Question: I'm working with hibernate and spring over eclipse, then I try to setup my configuration but not work
This is the
'''
INFO : org.springframework.web.context.ContextLoader - Root WebApplicationContext: initialization started
INFO : org.springframework.web.context.support.XmlWebApplicationContext - Refreshing Root WebApplicationContext: startup date [Fri Dec 26 23:27:17 COT 2014]; root of context hierarchy
INFO : org.springframework.beans.factory.xml.XmlBeanDefinitionReader - Loading XML bean definitions from ServletContext resource [/WEB-INF/applicationContext.xml]
INFO : org.springframework.context.annotation.ClassPathBeanDefinitionScanner - JSR-250 'javax.annotation.ManagedBean' found and supported for component scanning
INFO : org.springframework.beans.factory.config.PropertyPlaceholderConfigurer - Loading properties file from class path resource [project.properties]
INFO : org.springframework.beans.factory.support.DefaultListableBeanFactory - Destroying singletons in org.springframework.beans.factory.support.DefaultListableBeanFactory@706780da: defining beans [homeController,org.springframework.context.annotation.internalConfigurationAnnotationProcessor,org.springframework.context.annotation.internalAutowiredAnnotationProcessor,org.springframework.context.annotation.internalRequiredAnnotationProcessor,org.springframework.context.annotation.internalCommonAnnotationProcessor,org.springframework.context.annotation.internalPersistenceAnnotationProcessor,mvcContentNegotiationManager,org.springframework.web.servlet.mvc.method.annotation.RequestMappingHandlerMapping#0,org.springframework.format.support.FormattingConversionServiceFactoryBean#0,org.springframework.validation.beanvalidation.LocalValidatorFactoryBean#0,org.springframework.web.servlet.mvc.method.annotation.RequestMappingHandlerAdapter#0,org.springframework.web.servlet.handler.MappedInterceptor#0,org.springframework.web.servlet.mvc.method.annotation.ExceptionHandlerExceptionResolver#0,org.springframework.web.servlet.mvc.annotation.ResponseStatusExceptionResolver#0,org.springframework.web.servlet.mvc.support.DefaultHandlerExceptionResolver#0,org.springframework.web.servlet.handler.BeanNameUrlHandlerMapping,org.springframework.web.servlet.mvc.HttpRequestHandlerAdapter,org.springframework.web.servlet.mvc.SimpleControllerHandlerAdapter,org.springframework.beans.factory.config.PropertyPlaceholderConfigurer#0,dataSource,persistenceUnitManager,entityManagerFactory,transactionManager,org.springframework.aop.config.internalAutoProxyCreator,org.springframework.transaction.annotation.AnnotationTransactionAttributeSource#0,org.springframework.transaction.interceptor.TransactionInterceptor#0,org.springframework.transaction.config.internalTransactionAdvisor,org.springframework.context.annotation.ConfigurationClassPostProcessor.importAwareProcessor]; root of factory hierarchy
ERROR: org.springframework.web.context.ContextLoader - Context initialization failed
org.springframework.beans.factory.BeanCreationException: Error creating bean with name 'persistenceUnitManager' defined in ServletContext resource [/WEB-INF/applicationContext.xml]: Cannot resolve reference to bean 'dataSource' while setting bean property 'defaultDataSource'; nested exception is org.springframework.beans.factory.BeanCreationException: Error creating bean with name 'dataSource' defined in ServletContext resource [/WEB-INF/applicationContext.xml]: Error setting property values; nested exception is org.springframework.beans.PropertyBatchUpdateException; nested PropertyAccessExceptions (1) are:
PropertyAccessException 1: org.springframework.beans.MethodInvocationException: Property 'driverClassName' threw exception; nested exception is java.lang.IllegalStateException: Could not load JDBC driver class [com.mysql.jdbc.Driver]
at org.springframework.beans.factory.support.BeanDefinitionValueResolver.resolveReference(BeanDefinitionValueResolver.java:329)
at org.springframework.beans.factory.support.BeanDefinitionValueResolver.resolveValueIfNecessary(BeanDefinitionValueResolver.java:107)
at org.springframework.beans.factory.support.AbstractAutowireCapableBeanFactory.applyPropertyValues(AbstractAutowireCapableBeanFactory.java:1387)
at org.springframework.beans.factory.support.AbstractAutowireCapableBeanFactory.populateBean(AbstractAutowireCapableBeanFactory.java:1128)
at org.springframework.beans.factory.support.AbstractAutowireCapableBeanFactory.doCreateBean(AbstractAutowireCapableBeanFactory.java:519)
at org.springframework.beans.factory.support.AbstractAutowireCapableBeanFactory.createBean(AbstractAutowireCapableBeanFactory.java:458)
at org.springframework.beans.factory.support.AbstractBeanFactory$1.getObject(AbstractBeanFactory.java:295)
at org.springframework.beans.factory.support.DefaultSingletonBeanRegistry.getSingleton(DefaultSingletonBeanRegistry.java:223)
at org.springframework.beans.factory.support.AbstractBeanFactory.doGetBean(AbstractBeanFactory.java:292)
at org.springframework.beans.factory.support.AbstractBeanFactory.getBean(AbstractBeanFactory.java:194)
at org.springframework.context.support.AbstractApplicationContext.getBean(AbstractApplicationContext.java:1117)
at org.springframework.context.support.AbstractApplicationContext.finishBeanFactoryInitialization(AbstractApplicationContext.java:922)
at org.springframework.context.support.AbstractApplicationContext.refresh(AbstractApplicationContext.java:479)
at org.springframework.web.context.ContextLoader.configureAndRefreshWebApplicationContext(ContextLoader.java:389)
at org.springframework.web.context.ContextLoader.initWebApplicationContext(ContextLoader.java:294)
at org.springframework.web.context.ContextLoaderListener.contextInitialized(ContextLoaderListener.java:112)
at org.apache.catalina.core.StandardContext.listenerStart(StandardContext.java:4994)
at org.apache.catalina.core.StandardContext.startInternal(StandardContext.java:5492)
at org.apache.catalina.util.LifecycleBase.start(LifecycleBase.java:150)
at org.apache.catalina.core.ContainerBase$StartChild.call(ContainerBase.java:1575)
at org.apache.catalina.core.ContainerBase$StartChild.call(ContainerBase.java:1565)
at java.util.concurrent.FutureTask.run(FutureTask.java:266)
at java.util.concurrent.ThreadPoolExecutor.runWorker(ThreadPoolExecutor.java:1142)
at java.util.concurrent.ThreadPoolExecutor$Worker.run(ThreadPoolExecutor.java:617)
at java.lang.Thread.run(Thread.java:745)
Caused by: org.springframework.beans.factory.BeanCreationException: Error creating bean with name 'dataSource' defined in ServletContext resource [/WEB-INF/applicationContext.xml]: Error setting property values; nested exception is org.springframework.beans.PropertyBatchUpdateException; nested PropertyAccessExceptions (1) are:
PropertyAccessException 1: org.springframework.beans.MethodInvocationException: Property 'driverClassName' threw exception; nested exception is java.lang.IllegalStateException: Could not load JDBC driver class [com.mysql.jdbc.Driver]
at org.springframework.beans.factory.support.AbstractAutowireCapableBeanFactory.applyPropertyValues(AbstractAutowireCapableBeanFactory.java:1423)
at org.springframework.beans.factory.support.AbstractAutowireCapableBeanFactory.populateBean(AbstractAutowireCapableBeanFactory.java:1128)
at org.springframework.beans.factory.support.AbstractAutowireCapableBeanFactory.doCreateBean(AbstractAutowireCapableBeanFactory.java:519)
at org.springframework.beans.factory.support.AbstractAutowireCapableBeanFactory.createBean(AbstractAutowireCapableBeanFactory.java:458)
at org.springframework.beans.factory.support.AbstractBeanFactory$1.getObject(AbstractBeanFactory.java:295)
at org.springframework.beans.factory.support.DefaultSingletonBeanRegistry.getSingleton(DefaultSingletonBeanRegistry.java:223)
at org.springframework.beans.factory.support.AbstractBeanFactory.doGetBean(AbstractBeanFactory.java:292)
at org.springframework.beans.factory.support.AbstractBeanFactory.getBean(AbstractBeanFactory.java:194)
at org.springframework.beans.factory.support.BeanDefinitionValueResolver.resolveReference(BeanDefinitionValueResolver.java:323)
... 24 more
Caused by: org.springframework.beans.PropertyBatchUpdateException; nested PropertyAccessExceptions (1) are:
PropertyAccessException 1: org.springframework.beans.MethodInvocationException: Property 'driverClassName' threw exception; nested exception is java.lang.IllegalStateException: Could not load JDBC driver class [com.mysql.jdbc.Driver]
at org.springframework.beans.AbstractPropertyAccessor.setPropertyValues(AbstractPropertyAccessor.java:101)
at org.springframework.beans.AbstractPropertyAccessor.setPropertyValues(AbstractPropertyAccessor.java:57)
at org.springframework.beans.factory.support.AbstractAutowireCapableBeanFactory.applyPropertyValues(AbstractAutowireCapableBeanFactory.java:1420)
... 32 more
'''
'''
<?xml version="1.0" encoding="UTF-8"?>
<web-app xmlns="http://java.sun.com/xml/ns/javaee"
xmlns:xsi="http://www.w3.org/2001/XMLSchema-instance"
xsi:schemaLocation="http://java.sun.com/xml/ns/javaee http://java.sun.com/xml/ns/javaee/web-app_3_0.xsd"
version="3.0">
<context-param>
<param-name>contextConfigLocation</param-name>
<param-value>/WEB-INF/applicationContext.xml</param-value>
</context-param>
<listener>
<listener-class>org.springframework.web.context.ContextLoaderListener</listener-class>
</listener>
<servlet>
<servlet-name>spring</servlet-name>
<servlet-class>org.springframework.web.servlet.DispatcherServlet</servlet-class>
<init-param>
<param-name>contextConfigLocation</param-name>
<param-value>/WEB-INF/spring-servlet.xml</param-value>
</init-param>
<load-on-startup>1</load-on-startup>
</servlet>
<servlet-mapping>
<servlet-name>spring</servlet-name>
<url-pattern>*.htm</url-pattern>
</servlet-mapping>
<session-config>
<session-timeout>30</session-timeout>
</session-config>
<welcome-file-list>
<welcome-file>index.jsp</welcome-file>
</welcome-file-list>
'''
This is my dispatcher
'''
<?xml version="1.0" encoding="UTF-8"?>
<beans xmlns="http://www.springframework.org/schema/beans"
xmlns:xsi="http://www.w3.org/2001/XMLSchema-instance"
xmlns:p="http://www.springframework.org/schema/p"
xsi:schemaLocation="http://www.springframework.org/schema/beans http://www.springframework.org/schema/beans/spring-beans-3.2.xsd">
<bean id="jspViewResolver" class="org.springframework.web.servlet.view.InternalResourceViewResolver">
<property name="viewClass" value="org.springframework.web.servlet.view.JstlView" />
<property name="prefix" value="/WEB-INF/views/" />
<property name="suffix" value=".jsp" />
</bean>
<bean class="org.springframework.web.servlet.mvc.support.ControllerClassNameHandlerMapping"/>
<bean id="urlMapping" class="org.springframework.web.servlet.handler.SimpleUrlHandlerMapping">
<property name="mappings">
<props>
<prop key="index.htm">indexController</prop>
</props>
</property>
</bean>
<bean name="indexController"
class="org.springframework.web.servlet.mvc.ParameterizableViewController"
p:viewName="index"/>
</beans>
'''
and this is my
'''
<?xml version="1.0" encoding="UTF-8"?>
<beans xmlns="http://www.springframework.org/schema/beans"
xmlns:xsi="http://www.w3.org/2001/XMLSchema-instance"
xmlns:tx="http://www.springframework.org/schema/tx"
xmlns:p="http://www.springframework.org/schema/p"
xmlns:mvc="http://www.springframework.org/schema/mvc"
xmlns:context="http://www.springframework.org/schema/context"
xsi:schemaLocation="
http://www.springframework.org/schema/beans http://www.springframework.org/schema/beans/spring-beans-3.2.xsd
http://www.springframework.org/schema/mvc http://www.springframework.org/schema/mvc/spring-mvc-3.2.xsd
http://www.springframework.org/schema/context http://www.springframework.org/schema/context/spring-context-3.2.xsd
http://www.springframework.org/schema/tx http://www.springframework.org/schema/tx/spring-tx-3.2.xsd">
<context:component-scan base-package="com.dev.*"/>
<mvc:annotation-driven/>
<bean class="org.springframework.beans.factory.config.PropertyPlaceholderConfigurer">
<property name="location" value="classpath:project.properties"/>
</bean>
<bean id="dataSource"
class="org.springframework.jdbc.datasource.DriverManagerDataSource"
p:driverClassName="${jdbc.driverClassName}"
p:url="${jdbc.url}"
p:username="${jdbc.username}"
p:password="${jdbc.password}"/>
<bean id="persistenceUnitManager" class="org.springframework.orm.jpa.persistenceunit.DefaultPersistenceUnitManager">
<property name="persistenceXmlLocations">
<list>
<value>classpath*:META-INF/persistence.xml</value>
</list>
</property>
<property name="defaultDataSource" ref="dataSource"/>
</bean>
<bean id="entityManagerFactory" class="org.springframework.orm.jpa.LocalContainerEntityManagerFactoryBean">
<property name="persistenceUnitManager" ref="persistenceUnitManager"/>
<property name="persistenceUnitName" value="entityManager"/>
</bean>
<bean id="transactionManager" class="org.springframework.orm.jpa.JpaTransactionManager">
<property name="entityManagerFactory" ref="entityManagerFactory"/>
</bean>
<tx:annotation-driven transaction-manager="transactionManager"/>
</beans>
'''
This is the
'''
<?xml version="1.0" encoding="UTF-8"?>
<persistence version="2.0" xmlns="http://java.sun.com/xml/ns/persistence">
<persistence-unit name="entityManager" transaction-type="RESOURCE_LOCAL">
<provider>org.hibernate.ejb.HibernatePersistence</provider>
<exclude-unlisted-classes>true</exclude-unlisted-classes>
<validation-mode>NONE</validation-mode>
<properties>
<property name="hibernate.dialect" value="org.hibernate.dialect.MySQLDialect"/>
<property name="hibernate.show_sql" value="true"/>
</properties>
</persistence-unit>
</persistence>
'''
This is the
'''
#JDBC configuration
jdbc.driverClassName=com.mysql.jdbc.Driver
jdbc.url=jdbc:mysql://localhost:3306/salesOrder
jdbc.username=root
jdbc.password=1032
'''
This is the
'''
<?xml version="1.0" encoding="UTF-8"?>
<project xmlns="http://maven.apache.org/POM/4.0.0" xmlns:xsi="http://www.w3.org/2001/XMLSchema-instance"
xsi:schemaLocation="http://maven.apache.org/POM/4.0.0 http://maven.apache.org/maven-v4_0_0.xsd">
<modelVersion>4.0.0</modelVersion>
<groupId>com.dev</groupId>
<artifactId>controller</artifactId>
<name>SalesOrder</name>
<packaging>war</packaging>
<version>1.0.0-BUILD-SNAPSHOT</version>
<properties>
<java-version>1.7</java-version>
<org.springframework.version>3.2.3.RELEASE</org.springframework.version>
<spring.version></spring.version>
<org.aspectj-version>1.6.10</org.aspectj-version>
<org.slf4j-version>1.6.6</org.slf4j-version>
</properties>
<dependencies>
<dependency>
<groupId>org.springframework</groupId>
<artifactId>spring-core</artifactId>
<version>${org.springframework.version}</version>
<scope>compile</scope>
</dependency>
<dependency>
<groupId>org.springframework</groupId>
<artifactId>spring-expression</artifactId>
<version>${org.springframework.version}</version>
<scope>compile</scope>
</dependency>
<dependency>
<groupId>org.springframework</groupId>
<artifactId>spring-beans</artifactId>
<version>${org.springframework.version}</version>
<scope>compile</scope>
</dependency>
<dependency>
<groupId>org.springframework</groupId>
<artifactId>spring-context</artifactId>
<version>${org.springframework.version}</version>
<scope>compile</scope>
</dependency>
<dependency>
<groupId>org.springframework</groupId>
<artifactId>spring-context-support</artifactId>
<version>${org.springframework.version}</version>
<scope>compile</scope>
</dependency>
<dependency>
<groupId>org.springframework</groupId>
<artifactId>spring-tx</artifactId>
<version>${org.springframework.version}</version>
<scope>compile</scope>
</dependency>
<dependency>
<groupId>org.springframework</groupId>
<artifactId>spring-jdbc</artifactId>
<version>${org.springframework.version}</version>
<scope>compile</scope>
</dependency>
<dependency>
<groupId>org.springframework</groupId>
<artifactId>spring-orm</artifactId>
<version>${org.springframework.version}</version>
<scope>compile</scope>
</dependency>
<dependency>
<groupId>org.springframework</groupId>
<artifactId>spring-webmvc</artifactId>
<version>${org.springframework.version}</version>
<scope>compile</scope>
</dependency>
<dependency>
<groupId>org.springframework</groupId>
<artifactId>spring-oxm</artifactId>
<version>${org.springframework.version}</version>
<scope>compile</scope>
</dependency>
<dependency>
<groupId>org.springframework</groupId>
<artifactId>spring-web</artifactId>
<version>${org.springframework.version}</version>
<scope>compile</scope>
</dependency>
<dependency>
<groupId>cglib</groupId>
<artifactId>cglib</artifactId>
<version>2.2.2</version>
<scope>compile</scope>
</dependency>
<dependency>
<groupId>org.hibernate</groupId>
<artifactId>hibernate-core</artifactId>
<version>4.2.2.Final</version>
<scope>compile</scope>
</dependency>
<dependency>
<groupId>org.hibernate</groupId>
<artifactId>hibernate-entitymanager</artifactId>
<version>4.2.2.Final</version>
<scope>compile</scope>
</dependency>
<dependency>
<groupId>org.hibernate</groupId>
<artifactId>hibernate-validator</artifactId>
<version>4.0.2.GA</version>
<scope>compile</scope>
</dependency>
<dependency>
<groupId>org.slf4j</groupId>
<artifactId>slf4j-api</artifactId>
<version>1.6.1</version>
<scope>compile</scope>
</dependency>
<dependency>
<groupId>org.slf4j</groupId>
<artifactId>slf4j-log4j12</artifactId>
<version>1.6.1</version>
<scope>compile</scope>
</dependency>
<dependency>
<groupId>log4j</groupId>
<artifactId>log4j</artifactId>
<version>1.2.17</version>
<scope>compile</scope>
</dependency>
<dependency>
<groupId>javax.servlet</groupId>
<artifactId>jstl</artifactId>
<version>1.2</version>
<scope>compile</scope>
</dependency>
<dependency>
<groupId>mysql</groupId>
<artifactId>mysql-connector-java</artifactId>
<version>5.1.19</version>
<scope>provided</scope>
</dependency>
<dependency>
<groupId>javax.servlet</groupId>
<artifactId>javax.servlet-api</artifactId>
<version>3.0.1</version>
<scope>provided</scope>
</dependency>
<dependency>
<groupId>javax</groupId>
<artifactId>javaee-web-api</artifactId>
<version>6.0</version>
<scope>provided</scope>
</dependency>
</dependencies>
<build>
<plugins>
<plugin>
<artifactId>maven-eclipse-plugin</artifactId>
<version>2.9</version>
<configuration>
<additionalProjectnatures>
<projectnature>org.springframework.ide.eclipse.core.springnature</projectnature>
</additionalProjectnatures>
<additionalBuildcommands>
<buildcommand>org.springframework.ide.eclipse.core.springbuilder</buildcommand>
</additionalBuildcommands>
<downloadSources>true</downloadSources>
<downloadJavadocs>true</downloadJavadocs>
</configuration>
</plugin>
<plugin>
<groupId>org.apache.maven.plugins</groupId>
<artifactId>maven-compiler-plugin</artifactId>
<version>2.5.1</version>
<configuration>
<source>1.6</source>
<target>1.6</target>
<compilerArgument>-Xlint:all</compilerArgument>
<showWarnings>true</showWarnings>
<showDeprecation>true</showDeprecation>
</configuration>
</plugin>
<plugin>
<groupId>org.codehaus.mojo</groupId>
<artifactId>exec-maven-plugin</artifactId>
<version>1.2.1</version>
<configuration>
<mainClass>org.test.int1.Main</mainClass>
</configuration>
</plugin>
</plugins>
</build>
</project>
'''
Finaly this is the structure of my projet

what am I doing wrong?
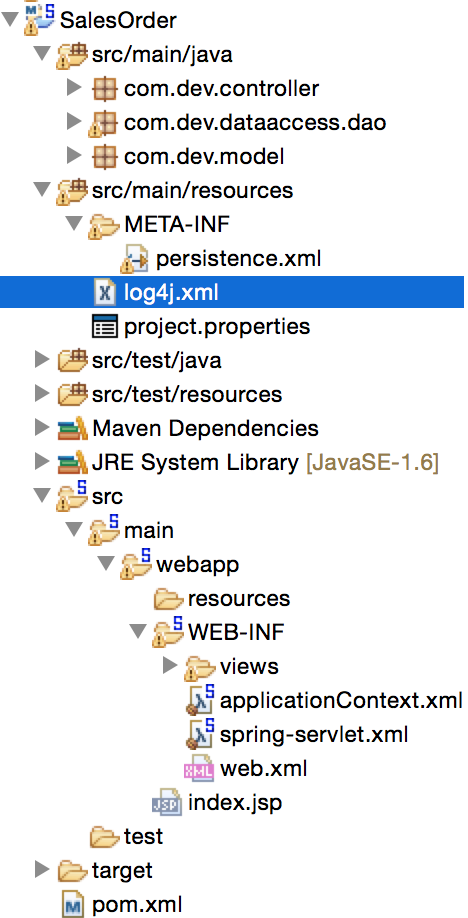
Answer: remove provided for mysql dependency in your pom.xml. it should be like below:
'''
<dependency>
<groupId>mysql</groupId>
<artifactId>mysql-connector-java</artifactId>
<version>5.1.19</version>
</dependency>
'''